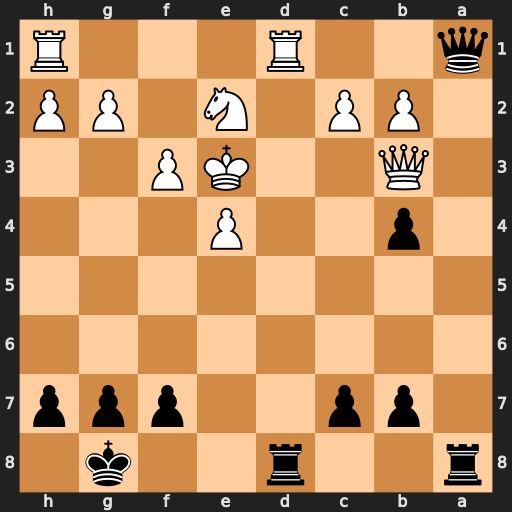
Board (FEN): r2r2k1/1pp2ppp/8/8/1p2P3/1Q2KP2/1PP1N1PP/q2R3R
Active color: b
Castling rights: -
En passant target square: -
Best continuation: Rxd1 Rxd1 Qxd1